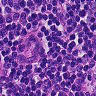
Metastatic tissue present: no